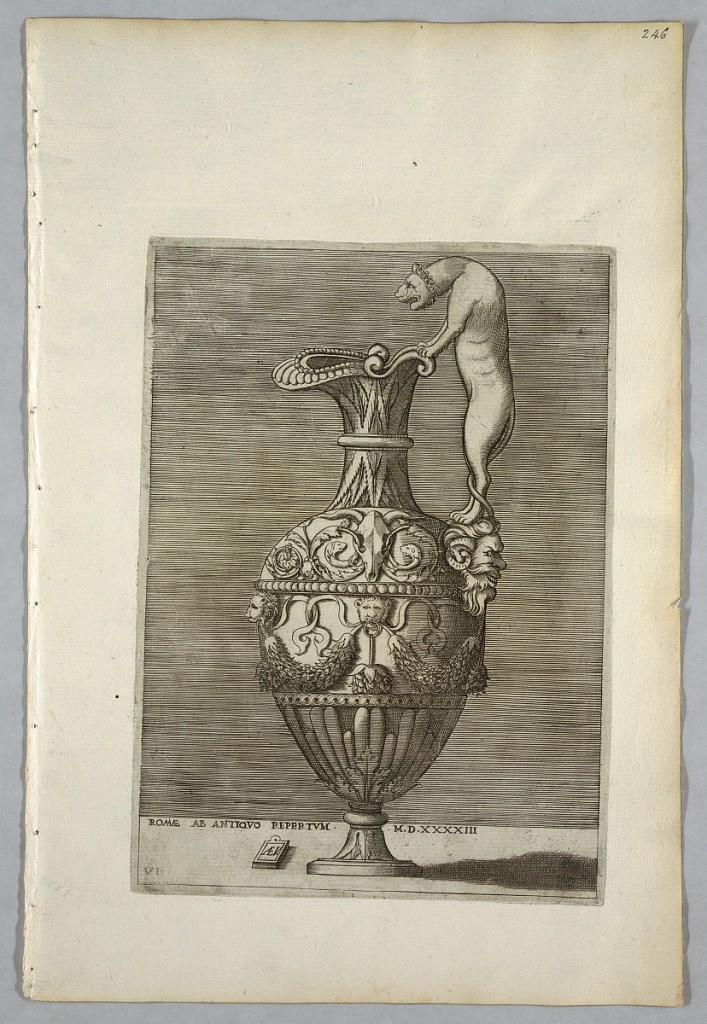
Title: Vase (Plate 6 of a Series)
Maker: Enea Vico, Italian, 1523–1567
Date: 17th century
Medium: Black ink on paper
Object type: Print
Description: Vertical rectangle. Ewer, with a panther standing on its hind legs forming the handle. Rinceaux, an ox skull, lions' heads and garlands ornament the body. Inscribed below:  "ROMAE AB ANTIQVO REPERTVM MD XXXXIII" and "A.E.V." on a tablet.